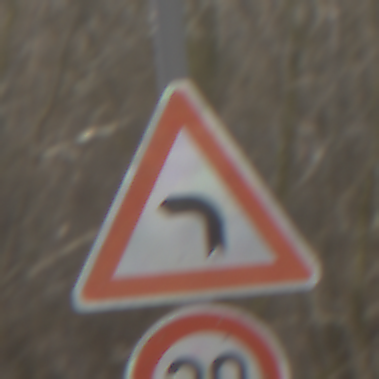
Verkehrszeichen: KurveLinks
Zusatzzeichen unten: Geschwindigkeit30
Umgebung: Outdoor, Nature
Tageszeit: MorningAfternoon
Wetter: Clear
Licht: Natural
Jahreszeit: Winter
Kontrast: HighContrast